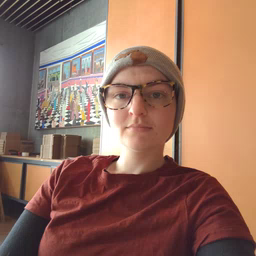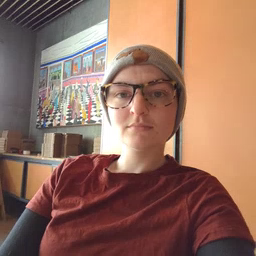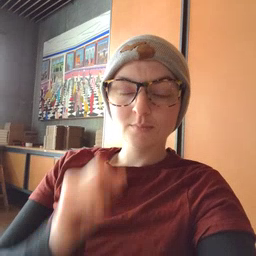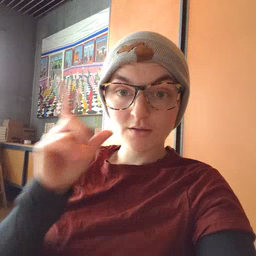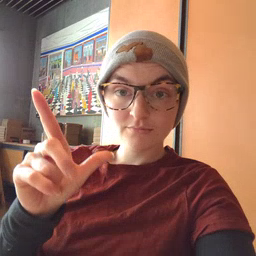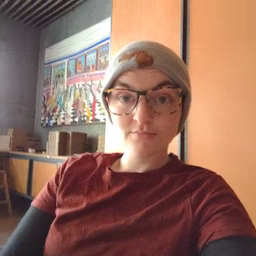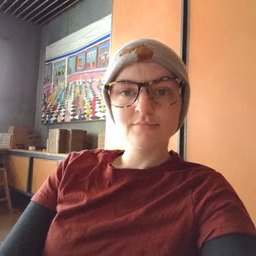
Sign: awake